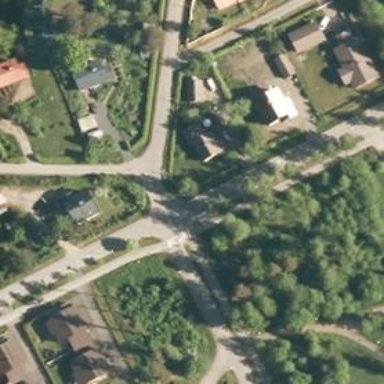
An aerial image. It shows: Asphalt cycleway.